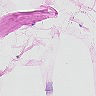
Metastatic tissue present: no